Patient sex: M
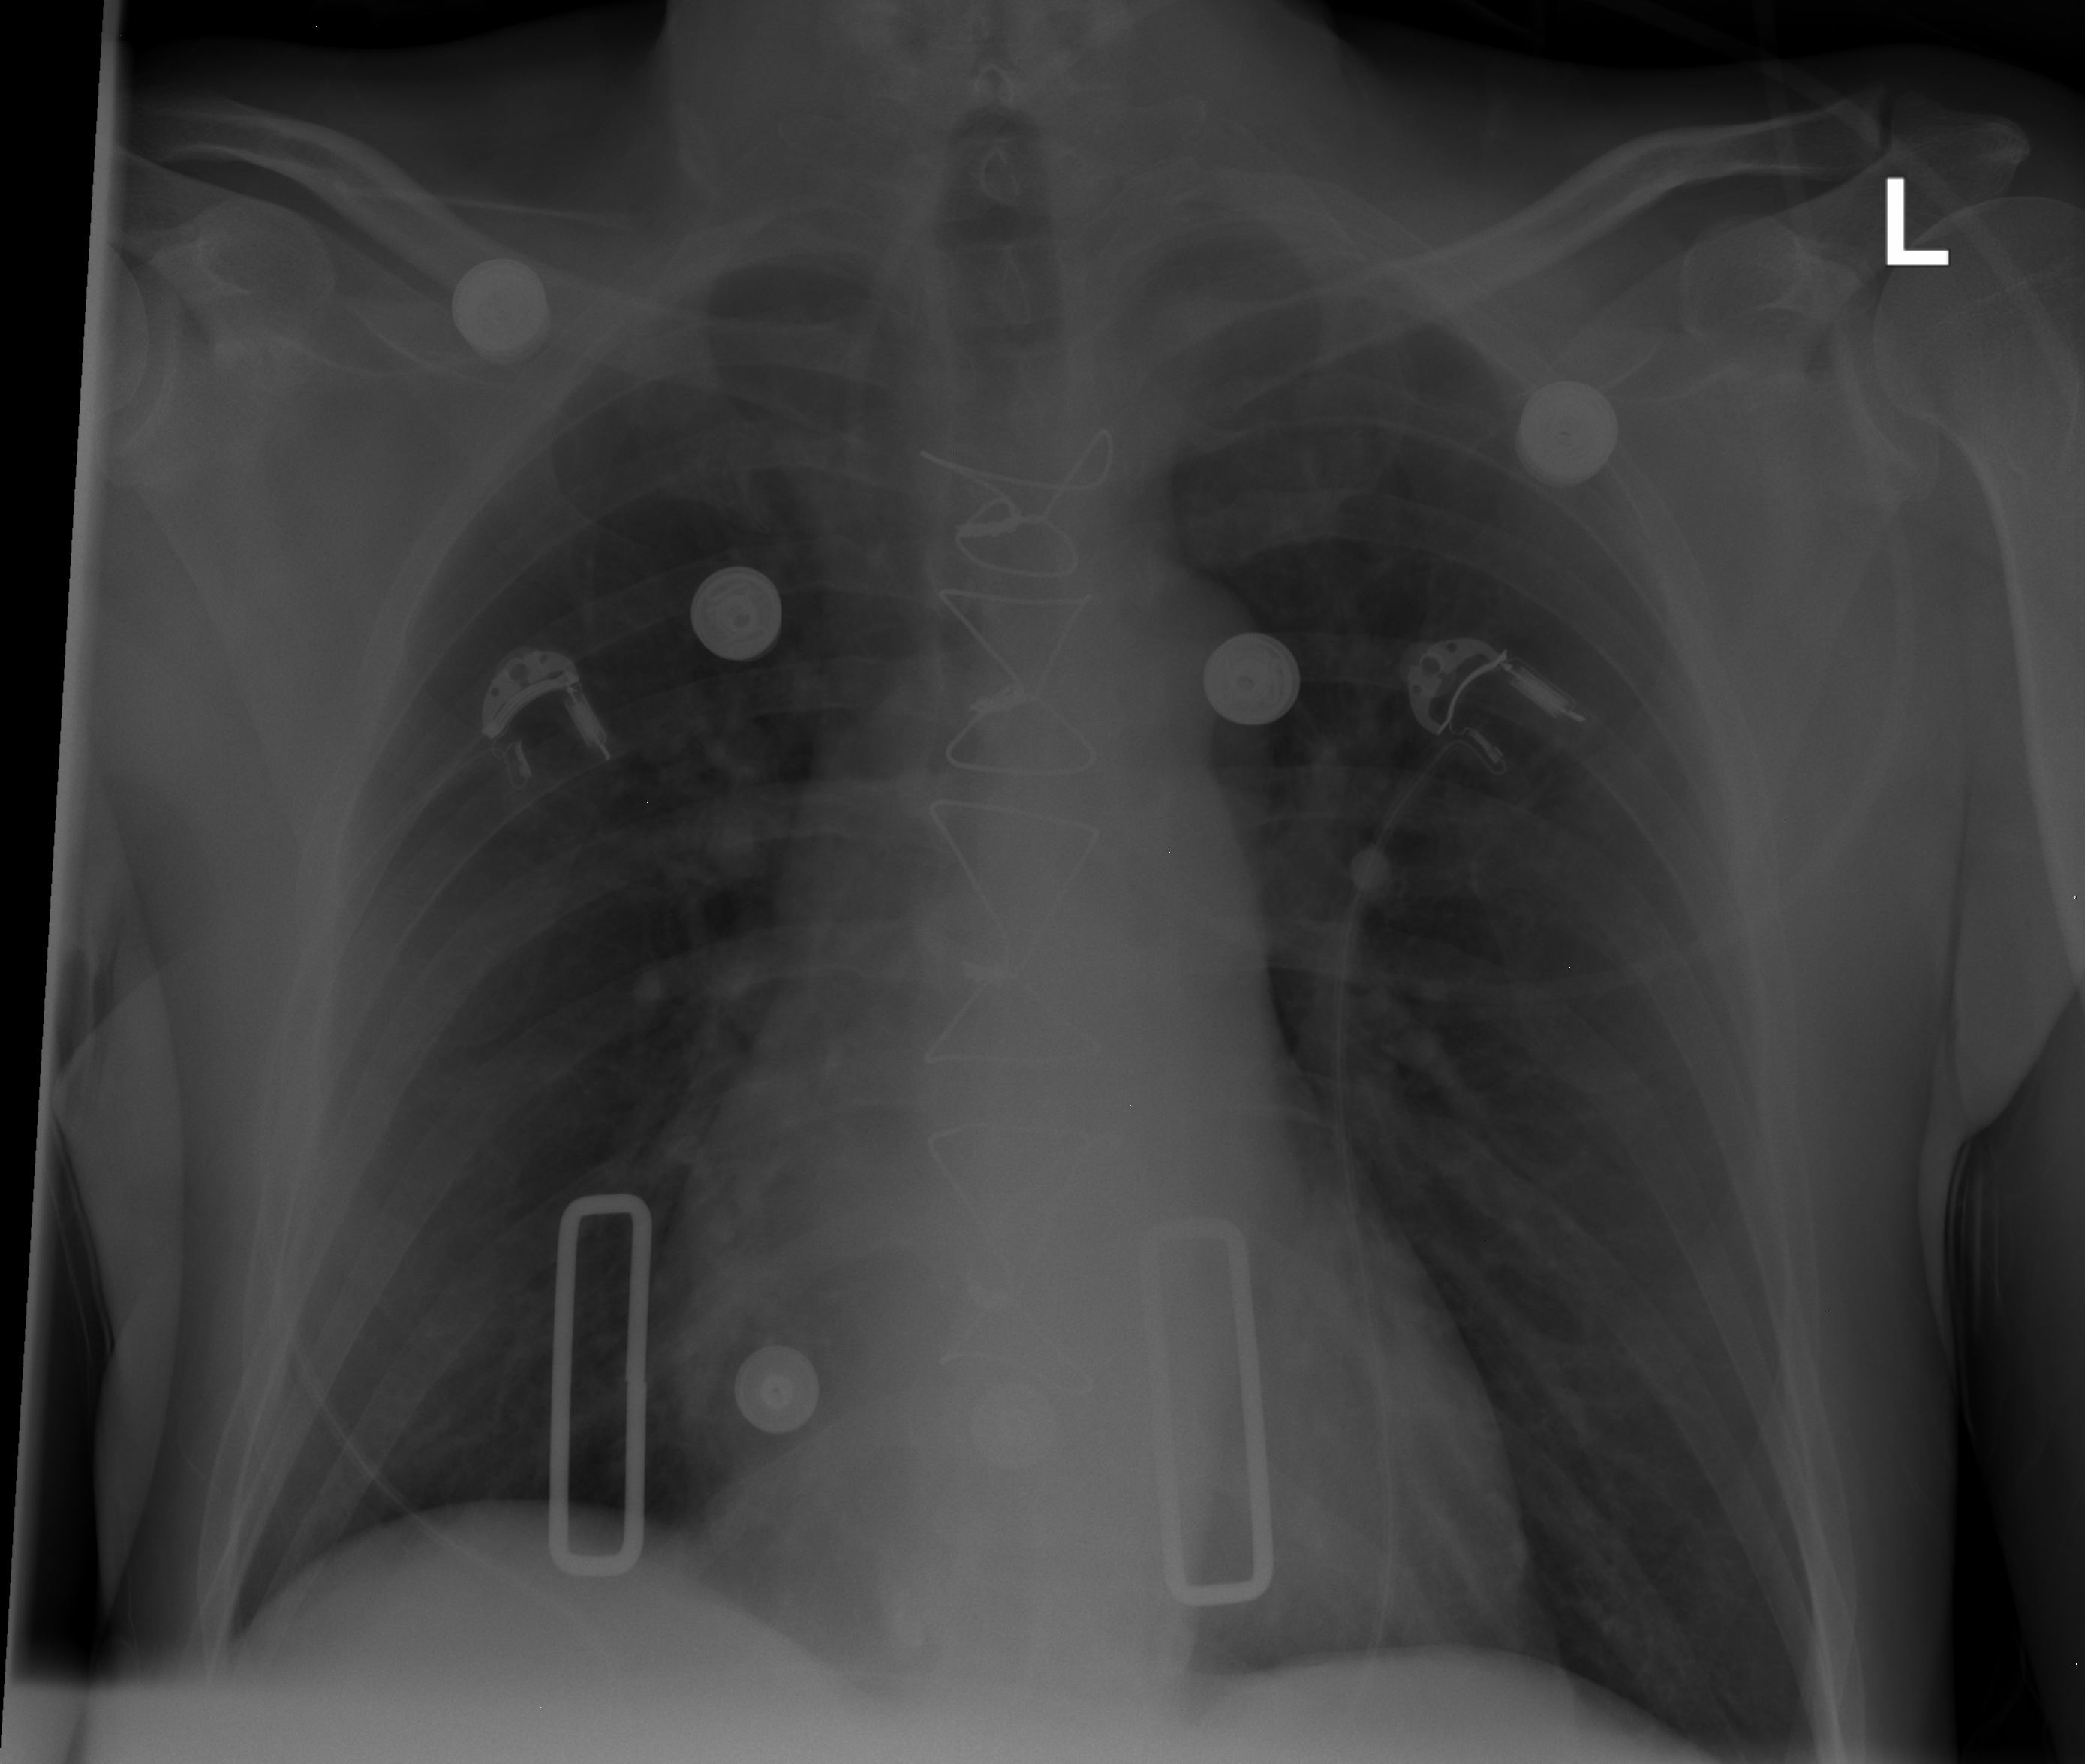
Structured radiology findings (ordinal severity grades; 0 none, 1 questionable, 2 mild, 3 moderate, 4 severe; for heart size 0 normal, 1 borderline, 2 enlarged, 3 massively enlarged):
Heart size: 0
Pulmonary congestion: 0
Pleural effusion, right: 0
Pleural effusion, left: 0
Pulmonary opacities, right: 0
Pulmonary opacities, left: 0
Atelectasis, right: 0
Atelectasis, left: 1